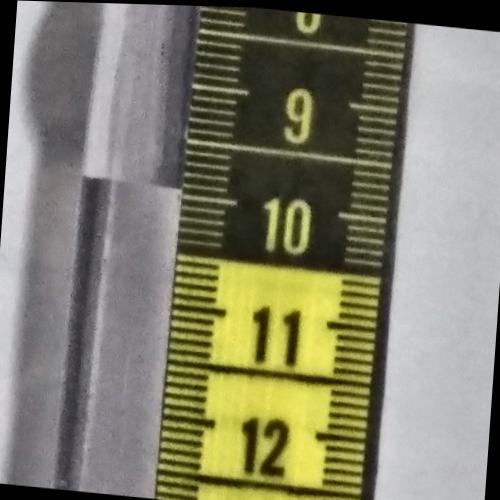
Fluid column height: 10.0 cm